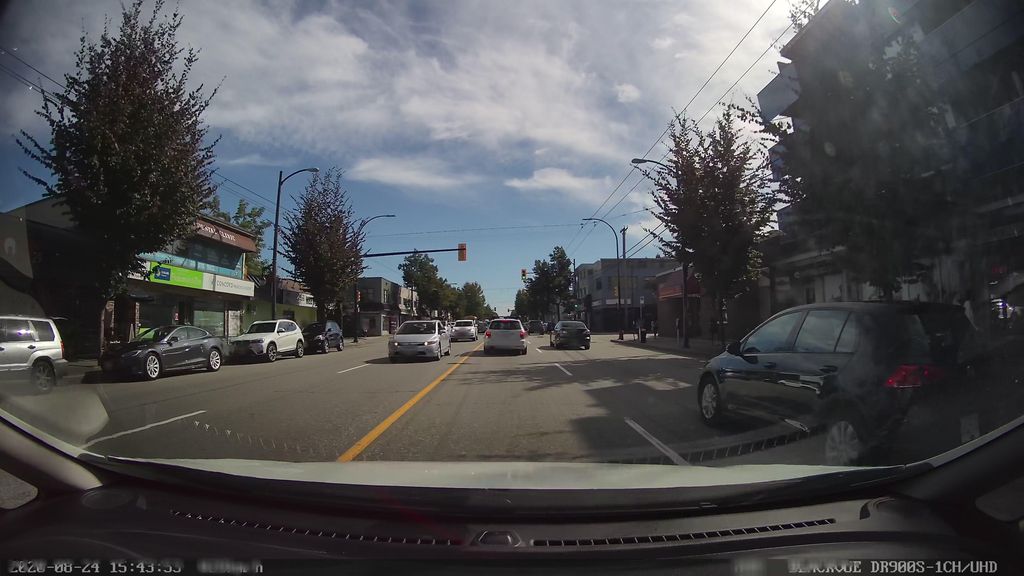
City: vancouver